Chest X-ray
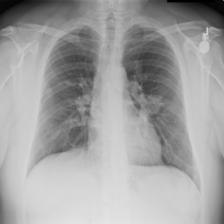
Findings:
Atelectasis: negative
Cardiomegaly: negative
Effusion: negative
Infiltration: negative
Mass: negative
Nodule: negative
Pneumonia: positive
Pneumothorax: negative
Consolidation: negative
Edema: negative
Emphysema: negative
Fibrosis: negative
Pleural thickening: negative
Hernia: negative